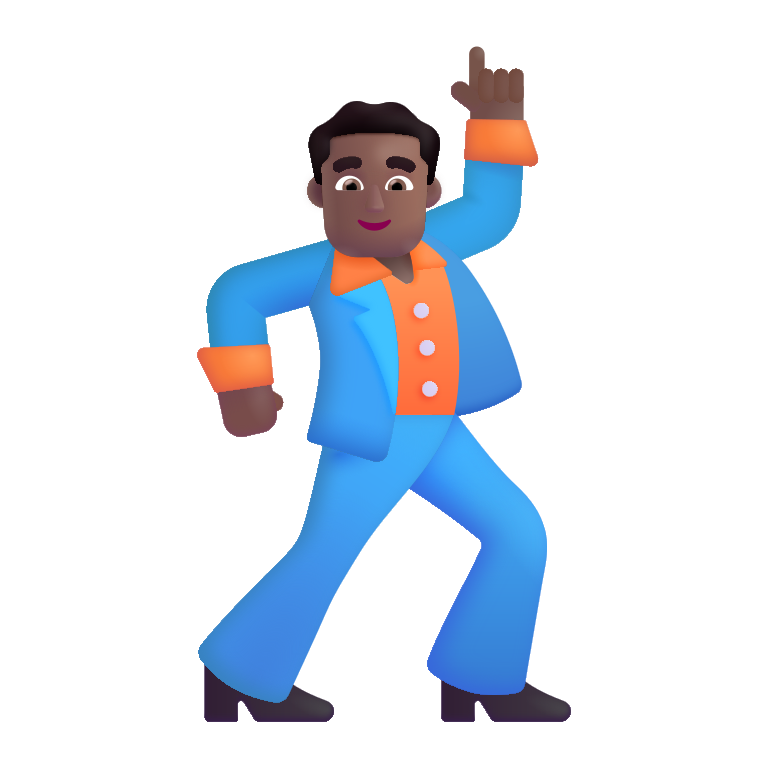
man dancing color  dark